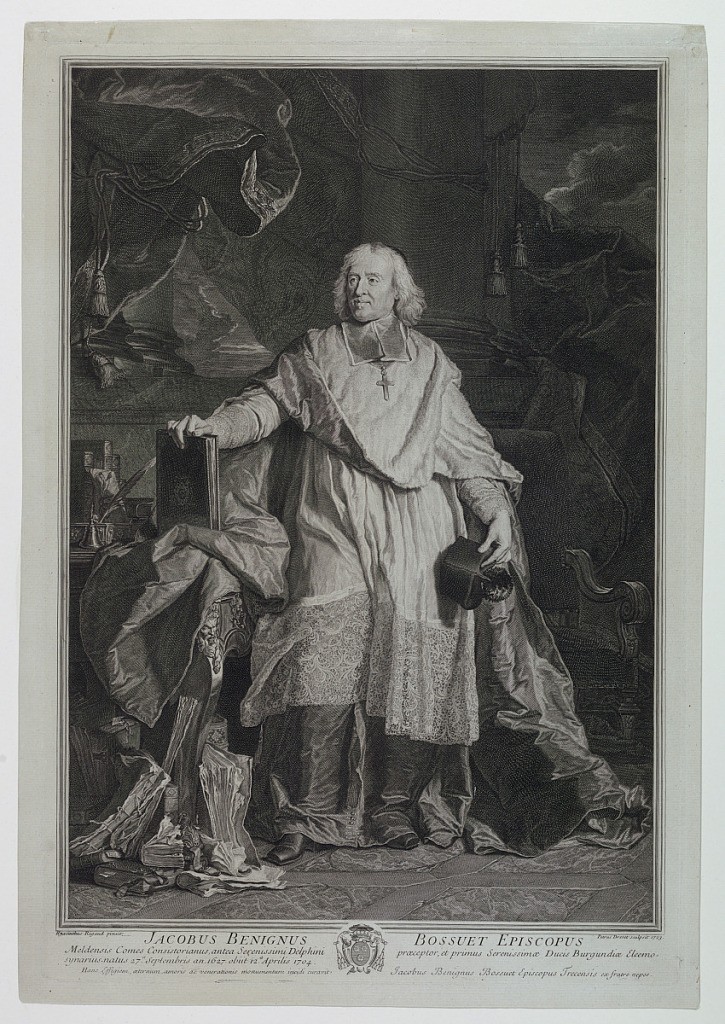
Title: Portrait of Cardinal Jaques Benigne Bossuet (1627-1704)
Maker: Pierre-Imbert Drevet, French, 1697 - 1739
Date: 1723
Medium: Engraving on paper
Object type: Print
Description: Full-length portrait of the prelate, standing, facing the spectator, his head turned toward the left. His right hand rests on a book, his left holds his hat. He wears the robes of his office. Title and arms in margin below. Signed and dated below frame, lower right.